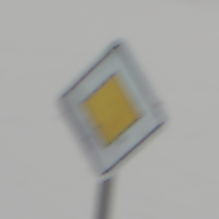
Verkehrszeichen: Vorfahrtsstrasse
Umgebung: Outdoor, Nature
Tageszeit: MorningAfternoon
Wetter: Overcast
Licht: Natural
Jahreszeit: Winter
Kontrast: LowContrast